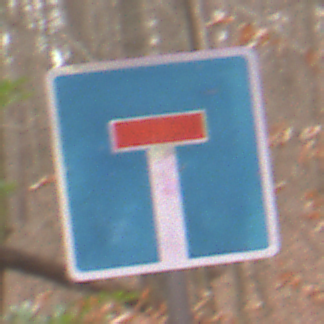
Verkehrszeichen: Sackgasse
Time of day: Midday
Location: Outdoor (Nature)
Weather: Overcast
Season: Autumn
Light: Natural